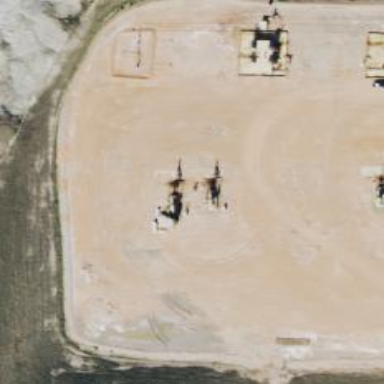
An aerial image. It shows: Petroleum well.